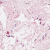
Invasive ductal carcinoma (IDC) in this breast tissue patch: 0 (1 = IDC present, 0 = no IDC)